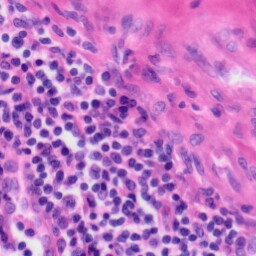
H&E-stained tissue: Tonsil